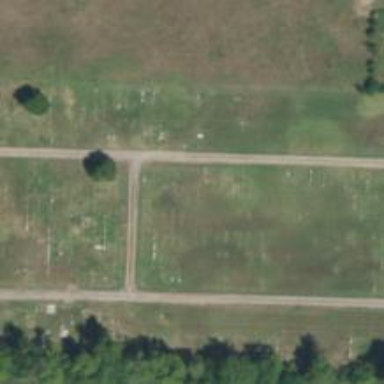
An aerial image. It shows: Cemetery.